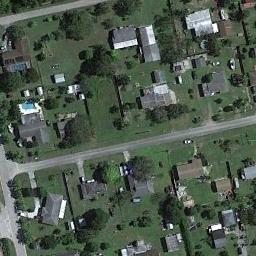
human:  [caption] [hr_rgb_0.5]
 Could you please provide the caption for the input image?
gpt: Medium-sized houses are built on green land .

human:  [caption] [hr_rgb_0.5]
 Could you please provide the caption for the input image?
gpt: The medium residential is on the grass next to the road .

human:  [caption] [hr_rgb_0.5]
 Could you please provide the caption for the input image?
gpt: The medium residential area has some houses on the grass and one of the houses has a swimming pool .

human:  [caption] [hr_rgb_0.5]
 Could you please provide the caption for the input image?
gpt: Many trees are in medium residential area .

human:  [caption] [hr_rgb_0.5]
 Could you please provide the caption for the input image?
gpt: There are some black buildings on green lawns on the  medium residential area .